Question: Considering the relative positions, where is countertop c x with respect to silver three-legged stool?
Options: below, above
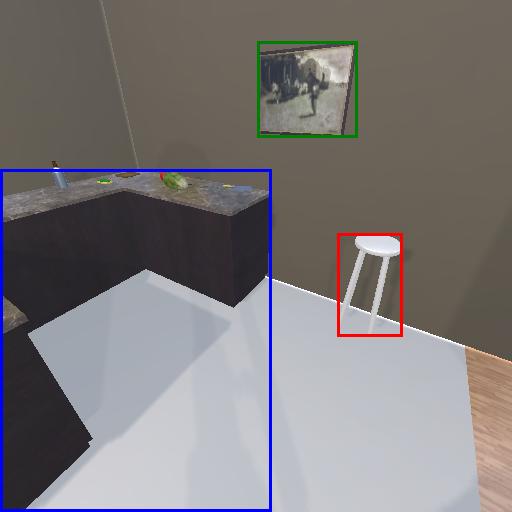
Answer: below